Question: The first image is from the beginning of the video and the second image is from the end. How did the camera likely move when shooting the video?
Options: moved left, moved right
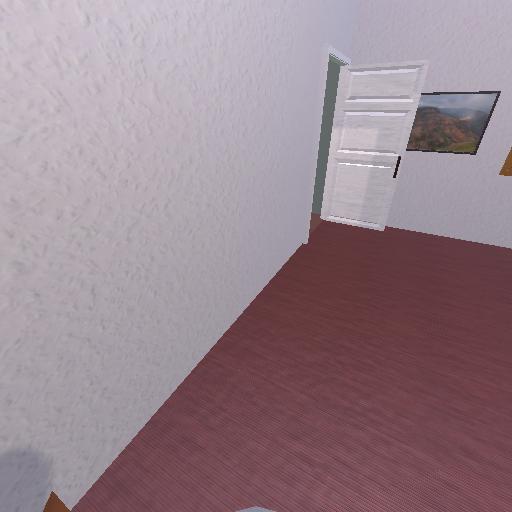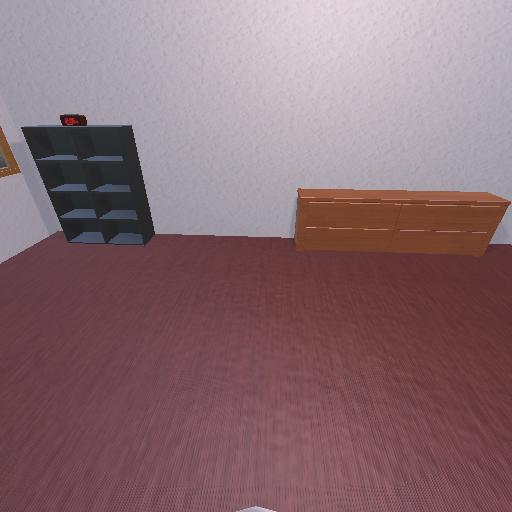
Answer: moved left